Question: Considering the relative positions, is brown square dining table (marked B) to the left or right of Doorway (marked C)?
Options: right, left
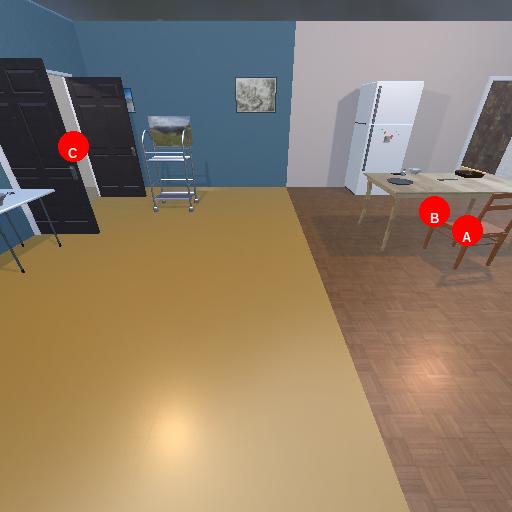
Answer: right